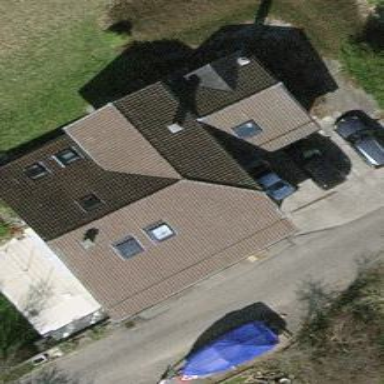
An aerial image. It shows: Simple and straightforward house.